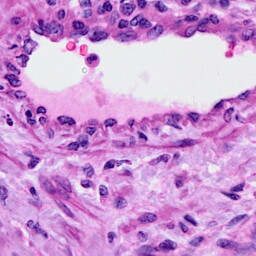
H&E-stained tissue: Cervix